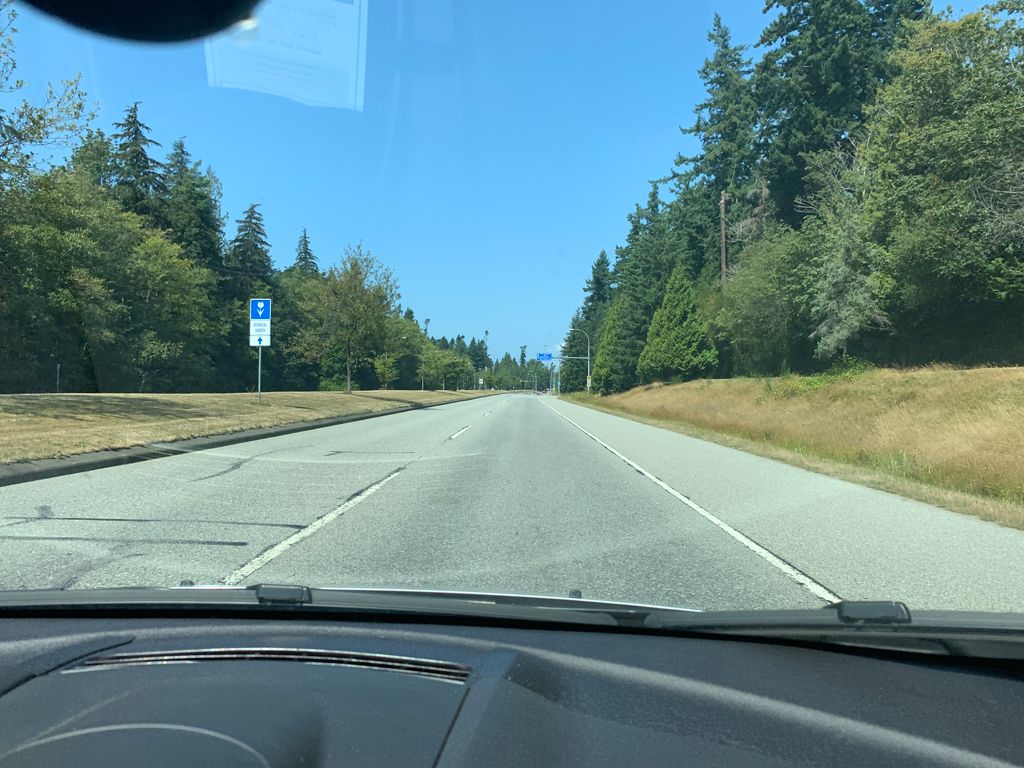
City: vancouver